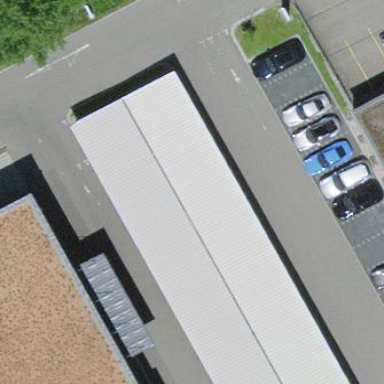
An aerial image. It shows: View of roof of building.